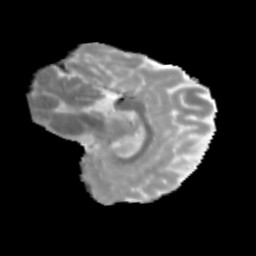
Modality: MD
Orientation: sagittal
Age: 12
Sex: male
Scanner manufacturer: siemens
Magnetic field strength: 3 T
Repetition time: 3.8 s
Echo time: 0.07 s